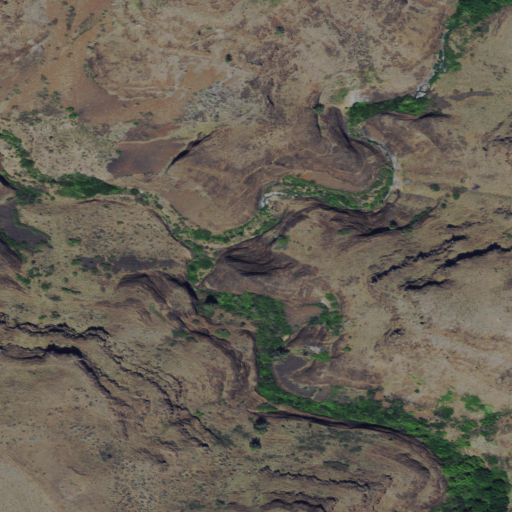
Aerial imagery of valley in Oregon named Kuks Canyon containing shrub, grassland, and barren land